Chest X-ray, PA view. Patient: 34 years old, sex F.
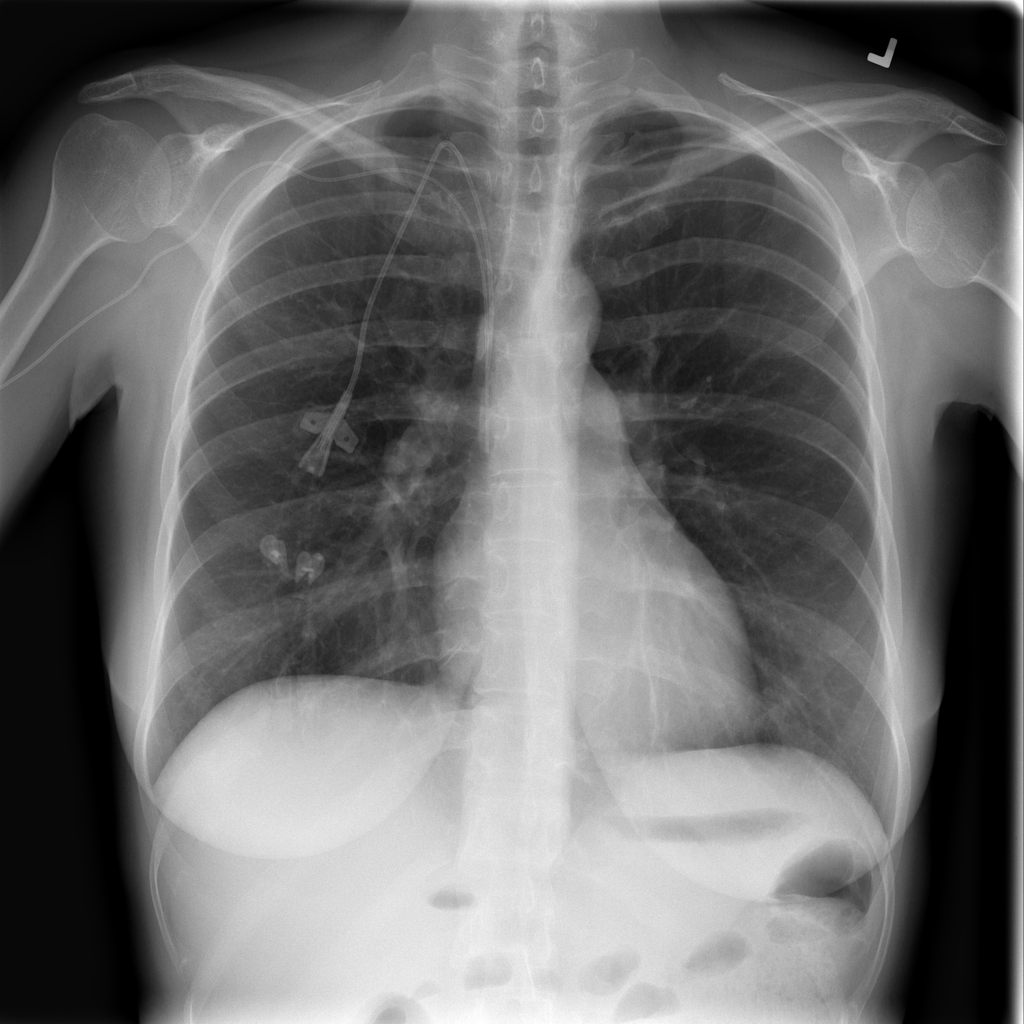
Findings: Infiltration